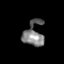
Tissue: skin
Cell type: Epithelial cells
Senescence score: 0.2397
Nuclear area (px): 461
Mean DAPI intensity: 120.651